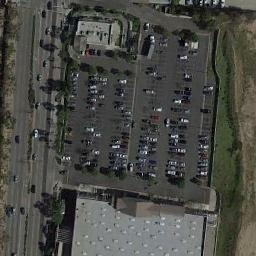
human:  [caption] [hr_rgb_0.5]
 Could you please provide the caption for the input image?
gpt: The parking lot is full of cars between buildings and grass .

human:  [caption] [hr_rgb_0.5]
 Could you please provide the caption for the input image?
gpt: The parking lot has some neatly arranged cars and a big building is next to the parking lot .

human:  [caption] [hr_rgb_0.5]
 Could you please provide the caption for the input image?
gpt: There are a lot of cars in the parking lot .

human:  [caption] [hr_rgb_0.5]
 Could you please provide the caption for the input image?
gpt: There are a dozen cars in the parking lot .

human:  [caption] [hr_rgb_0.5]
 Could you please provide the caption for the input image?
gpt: There are some green bushes around the parking lot .